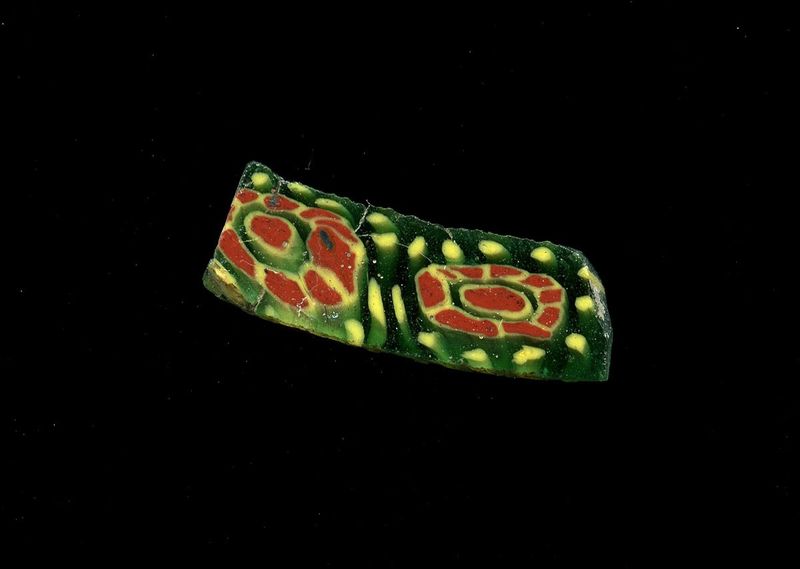
Titel: Fragment eines Gefäßes
Standort: Hamburg
Institution: Museum für Kunst und Gewerbe Hamburg
Schlagwörter: glas, antike, technik, kaiserzeit, aufbewahrung, blumenornamente, gefäß, behälter, frühe kaiserzeit, prinzipat, römische, millefiori, mittlere, späte